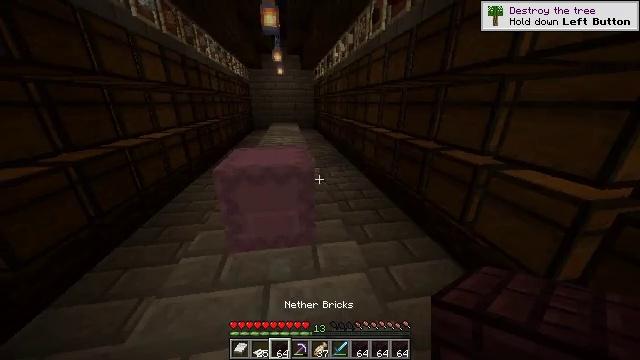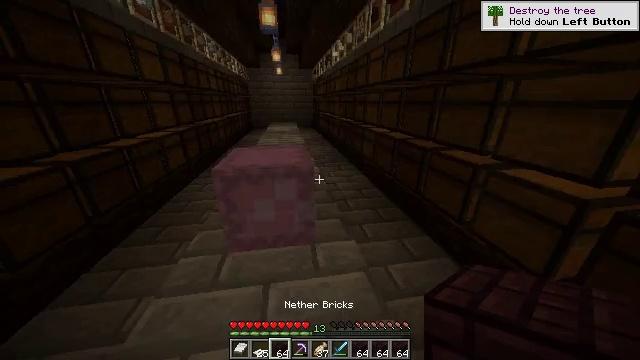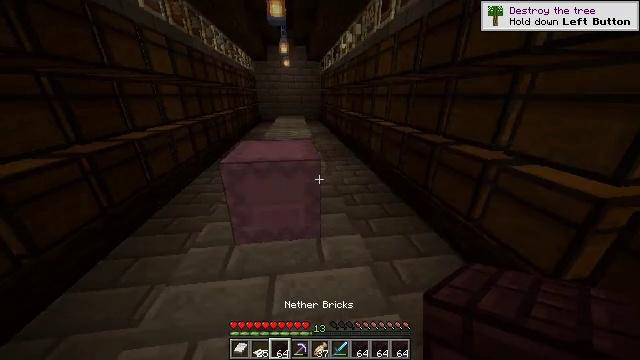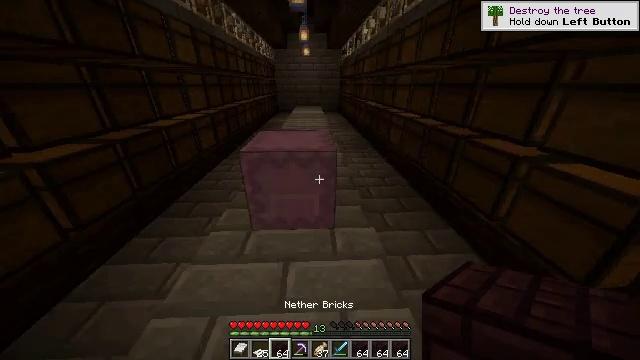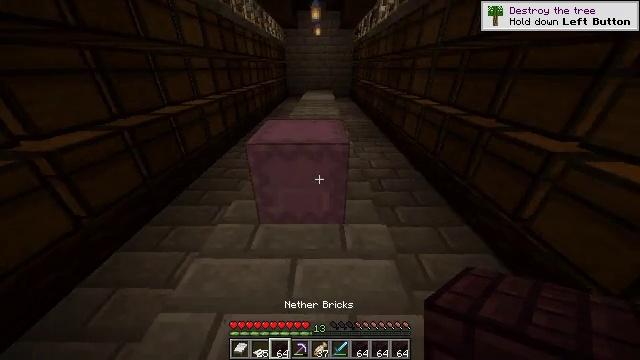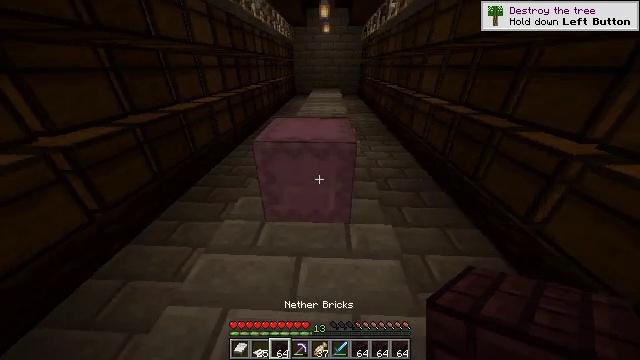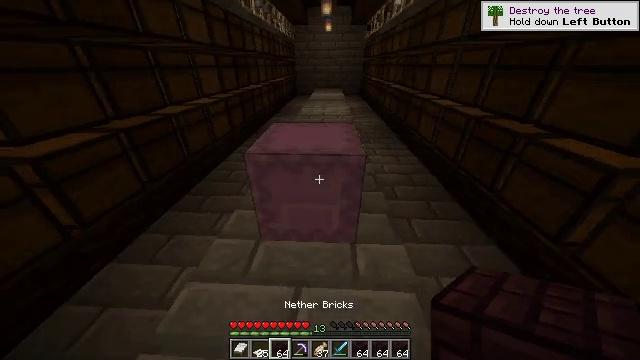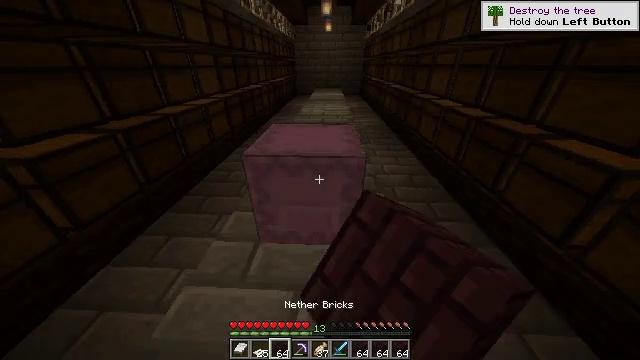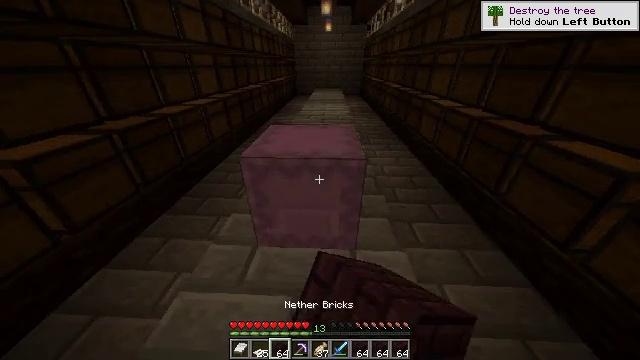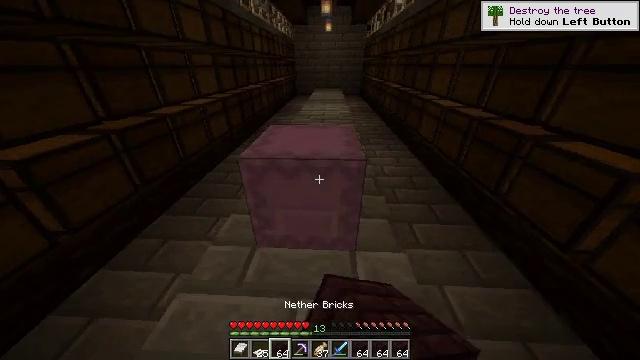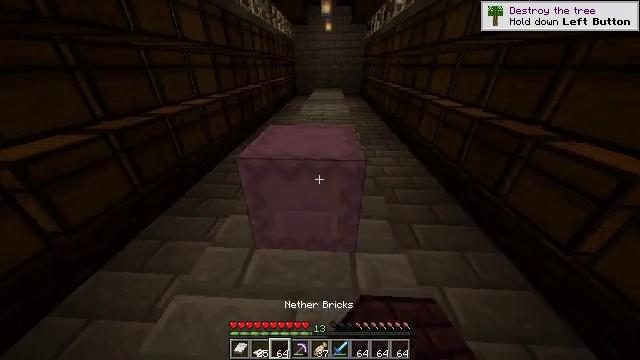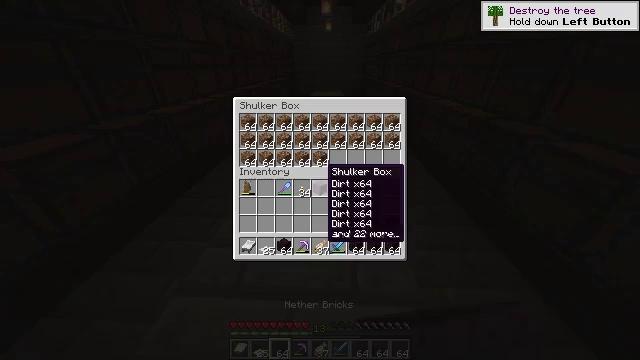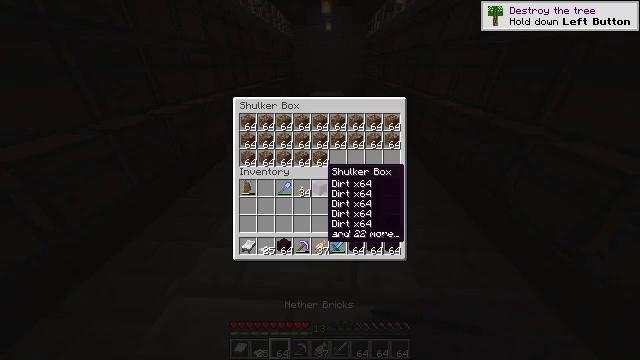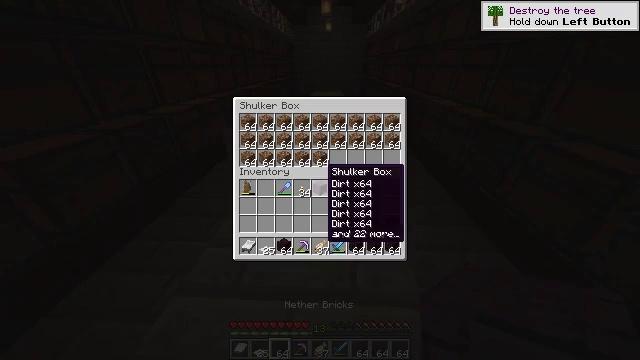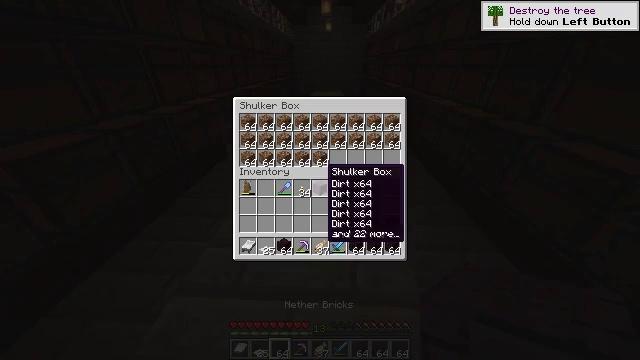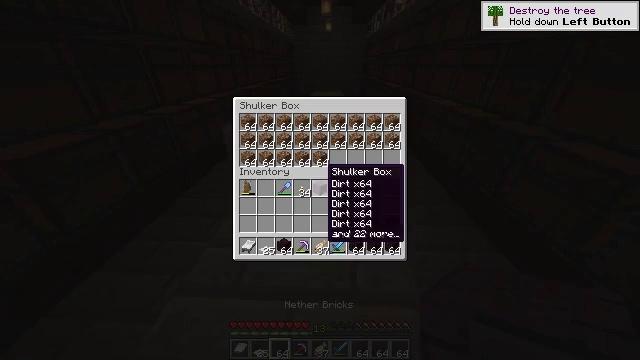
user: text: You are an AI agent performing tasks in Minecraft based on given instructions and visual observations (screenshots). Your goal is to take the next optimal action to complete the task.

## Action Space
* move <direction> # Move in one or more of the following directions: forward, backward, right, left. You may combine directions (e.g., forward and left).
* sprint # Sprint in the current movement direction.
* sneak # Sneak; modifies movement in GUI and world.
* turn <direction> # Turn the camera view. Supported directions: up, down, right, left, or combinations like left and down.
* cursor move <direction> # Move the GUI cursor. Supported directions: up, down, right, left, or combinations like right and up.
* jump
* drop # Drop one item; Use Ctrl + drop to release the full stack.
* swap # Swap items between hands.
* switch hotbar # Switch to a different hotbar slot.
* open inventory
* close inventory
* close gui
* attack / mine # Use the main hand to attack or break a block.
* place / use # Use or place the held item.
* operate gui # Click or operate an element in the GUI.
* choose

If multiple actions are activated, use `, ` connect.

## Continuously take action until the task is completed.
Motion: motion action
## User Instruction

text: Gather the shulker box for storage.
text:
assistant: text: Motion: no_op
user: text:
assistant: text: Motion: turn left and down
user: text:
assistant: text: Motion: turn left and down
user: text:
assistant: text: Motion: move forward, turn left and down
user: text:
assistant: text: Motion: move forward, turn left
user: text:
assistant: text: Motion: use / place
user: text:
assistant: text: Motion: use / place
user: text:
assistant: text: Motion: no_op
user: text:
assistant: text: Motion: no_op
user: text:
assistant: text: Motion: no_op
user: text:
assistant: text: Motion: open gui
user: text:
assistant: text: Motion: no_op
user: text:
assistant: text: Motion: no_op
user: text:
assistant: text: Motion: no_op
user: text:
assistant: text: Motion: no_op
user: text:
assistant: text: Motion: no_op
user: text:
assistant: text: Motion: cursor move right
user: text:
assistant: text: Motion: sneak, cursor move right
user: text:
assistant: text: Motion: sneak, cursor move right
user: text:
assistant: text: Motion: sneak, cursor move right
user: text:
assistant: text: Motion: sneak, cursor move down
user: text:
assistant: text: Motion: sneak, cursor move down
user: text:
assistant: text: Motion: sneak, cursor move down
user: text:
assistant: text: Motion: sneak
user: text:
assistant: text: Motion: sneak
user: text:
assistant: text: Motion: sneak
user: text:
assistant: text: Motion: sneak, choose
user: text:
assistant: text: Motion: sneak, choose
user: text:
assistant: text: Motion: sneak, cursor move down
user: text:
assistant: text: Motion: sneak